Field crop: tomato
Growth stage: 2
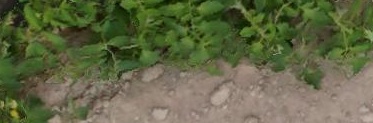
Species: tomato